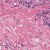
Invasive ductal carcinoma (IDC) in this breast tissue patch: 0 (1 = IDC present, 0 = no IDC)